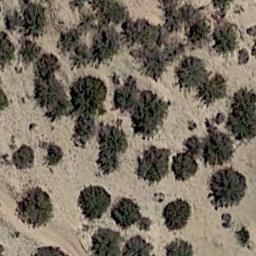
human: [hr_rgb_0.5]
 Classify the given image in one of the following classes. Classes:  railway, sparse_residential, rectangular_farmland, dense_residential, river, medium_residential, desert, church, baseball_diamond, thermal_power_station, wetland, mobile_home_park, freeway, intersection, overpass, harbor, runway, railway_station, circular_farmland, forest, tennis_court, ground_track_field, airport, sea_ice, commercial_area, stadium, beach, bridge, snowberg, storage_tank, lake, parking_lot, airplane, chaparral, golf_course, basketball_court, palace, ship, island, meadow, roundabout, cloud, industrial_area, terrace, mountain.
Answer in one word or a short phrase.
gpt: chaparral